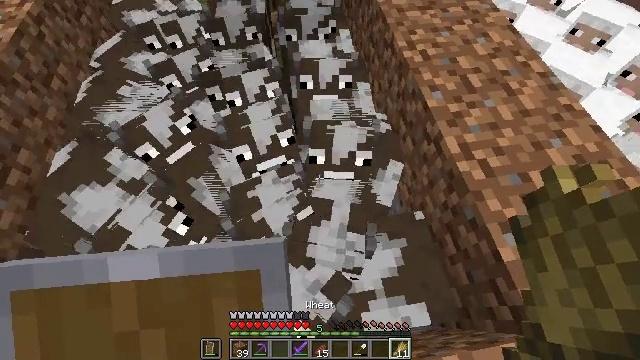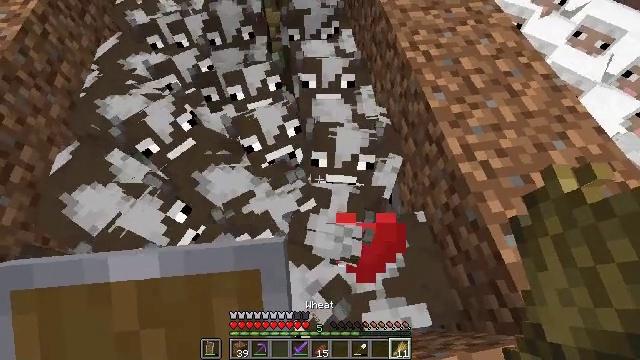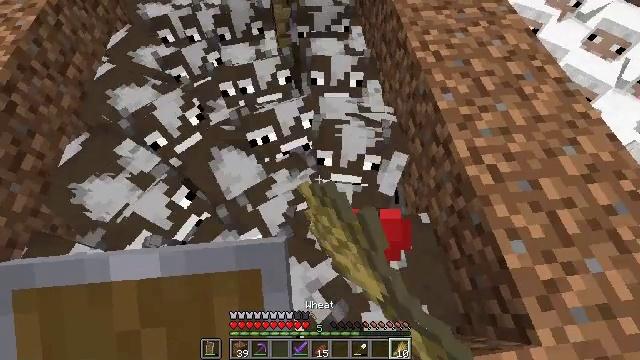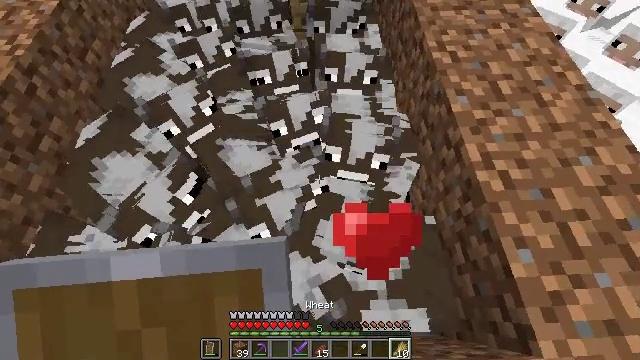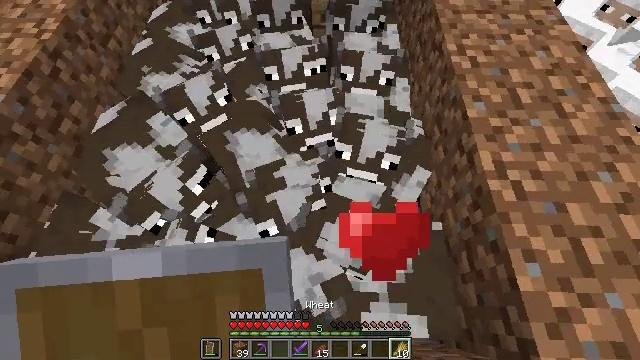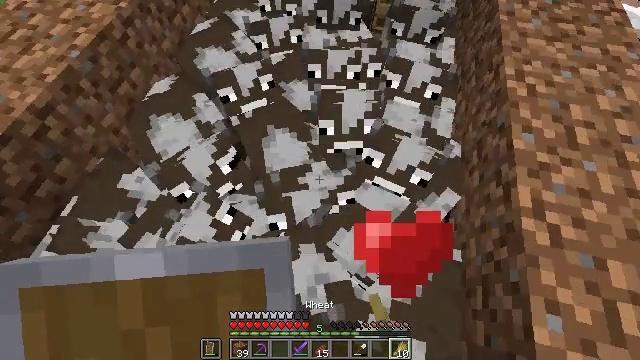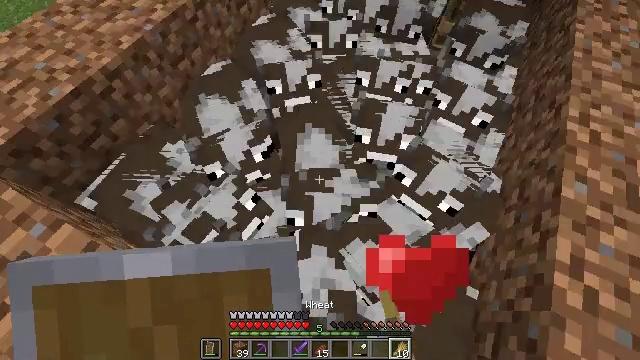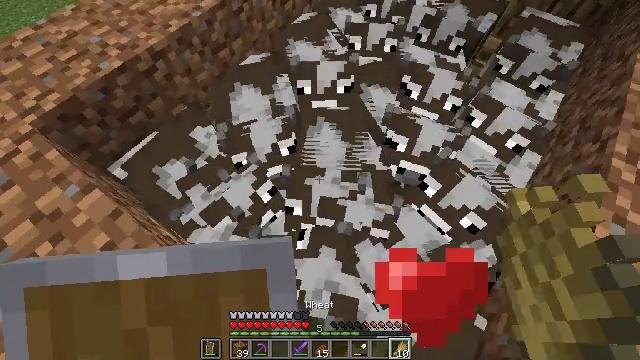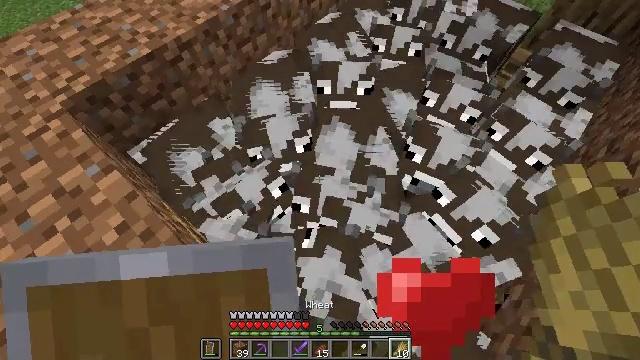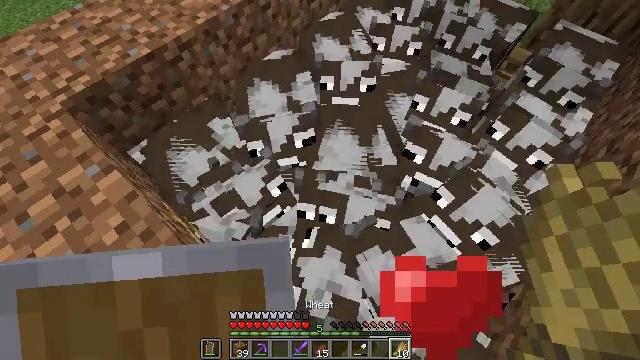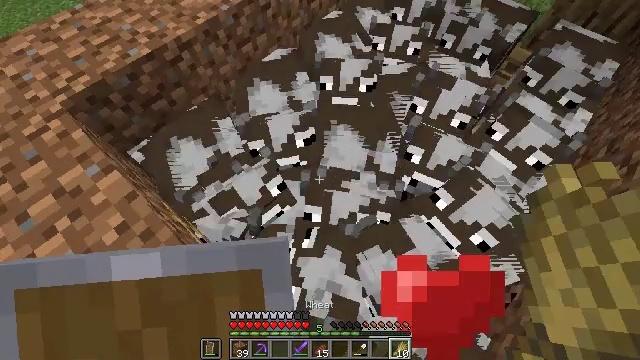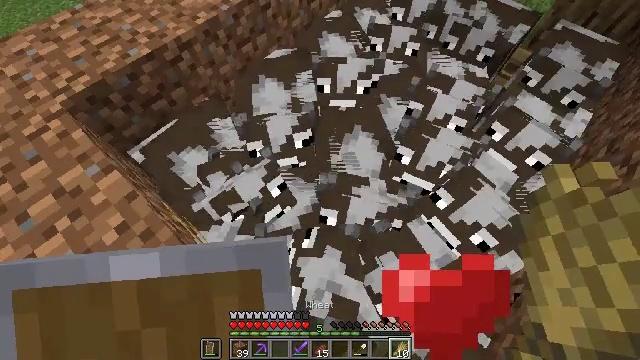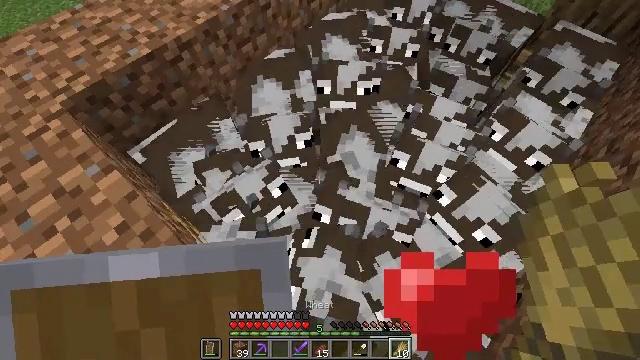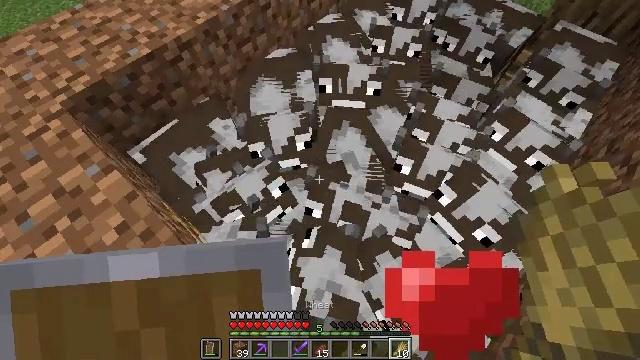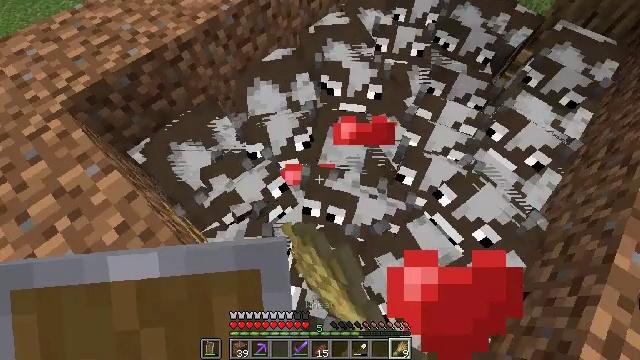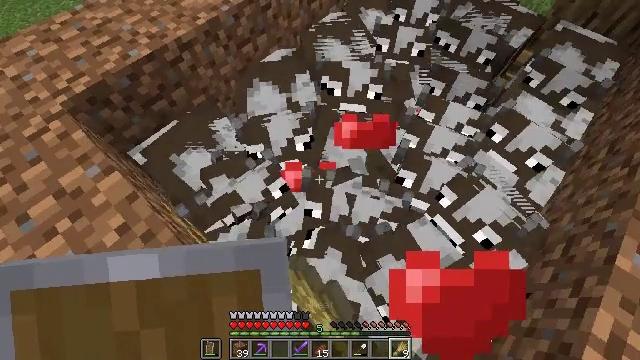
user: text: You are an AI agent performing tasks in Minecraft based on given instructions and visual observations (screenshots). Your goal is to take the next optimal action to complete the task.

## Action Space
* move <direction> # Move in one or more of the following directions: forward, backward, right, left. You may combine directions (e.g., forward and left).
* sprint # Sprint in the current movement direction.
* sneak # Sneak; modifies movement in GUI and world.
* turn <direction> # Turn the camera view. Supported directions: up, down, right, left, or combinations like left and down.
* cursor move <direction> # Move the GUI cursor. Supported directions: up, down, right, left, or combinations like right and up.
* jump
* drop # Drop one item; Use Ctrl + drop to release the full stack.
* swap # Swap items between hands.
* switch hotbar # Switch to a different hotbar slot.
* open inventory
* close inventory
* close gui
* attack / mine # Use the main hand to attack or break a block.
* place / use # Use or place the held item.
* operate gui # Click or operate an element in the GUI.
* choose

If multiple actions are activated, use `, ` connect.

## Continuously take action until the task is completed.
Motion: motion action
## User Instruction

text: Break the observer to move it.
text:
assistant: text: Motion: sneak
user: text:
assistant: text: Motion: sneak, turn left
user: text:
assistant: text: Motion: sneak, turn left
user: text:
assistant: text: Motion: sneak, turn left
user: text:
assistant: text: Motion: sneak, turn left
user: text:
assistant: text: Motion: sneak, turn left
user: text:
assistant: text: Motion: sneak, turn left
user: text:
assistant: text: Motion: sneak, turn left, use / place
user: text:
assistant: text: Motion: sneak, use / place
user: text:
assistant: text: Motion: sneak, use / place
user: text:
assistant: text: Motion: sneak
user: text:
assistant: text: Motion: sneak
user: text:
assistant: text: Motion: sneak
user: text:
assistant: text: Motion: sneak
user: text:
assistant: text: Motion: move forward and move left, sneak
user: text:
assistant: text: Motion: move forward and move left, sneak
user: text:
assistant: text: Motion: move forward and move left, sneak
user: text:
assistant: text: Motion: move forward and move left, sneak
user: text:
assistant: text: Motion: move forward and move left, sneak, turn left
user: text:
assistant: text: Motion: move forward and move left, sneak, turn left
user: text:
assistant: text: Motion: move forward and move left, sneak, turn left
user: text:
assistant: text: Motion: move forward and move left, sneak, turn left
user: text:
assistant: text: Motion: move forward and move left, sneak, turn left and down
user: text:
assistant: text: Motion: move forward, sneak, turn left and down
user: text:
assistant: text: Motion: sneak, use / place
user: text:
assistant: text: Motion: sneak, use / place
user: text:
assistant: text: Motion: sneak, use / place
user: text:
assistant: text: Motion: sneak
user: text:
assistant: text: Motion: sneak
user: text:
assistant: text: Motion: sneak